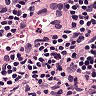
Metastatic tissue present: no